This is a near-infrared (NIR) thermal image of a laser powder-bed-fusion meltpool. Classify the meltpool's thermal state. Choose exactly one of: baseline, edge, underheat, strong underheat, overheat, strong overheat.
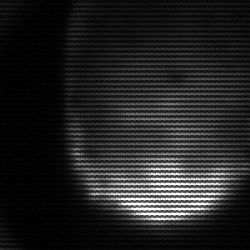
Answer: edge